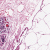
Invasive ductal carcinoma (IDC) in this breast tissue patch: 0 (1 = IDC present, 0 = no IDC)